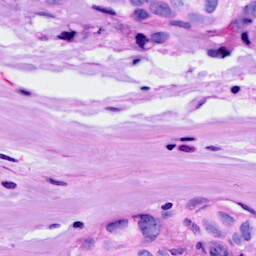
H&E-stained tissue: Breast